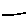
Label: line